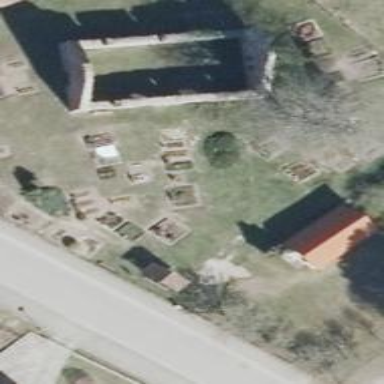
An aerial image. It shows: Cemetery.